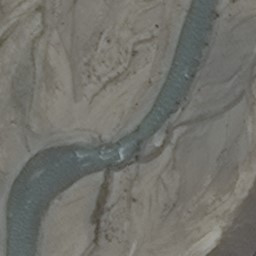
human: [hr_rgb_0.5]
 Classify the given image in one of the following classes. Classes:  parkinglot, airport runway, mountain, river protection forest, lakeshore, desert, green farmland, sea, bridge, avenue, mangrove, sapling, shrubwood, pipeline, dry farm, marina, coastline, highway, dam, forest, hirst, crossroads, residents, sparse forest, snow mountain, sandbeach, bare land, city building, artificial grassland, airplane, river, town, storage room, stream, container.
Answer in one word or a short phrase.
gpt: river